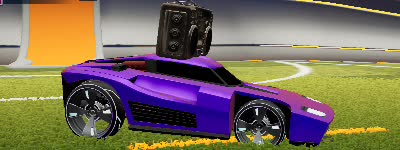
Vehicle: breakout